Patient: sex M, age 17
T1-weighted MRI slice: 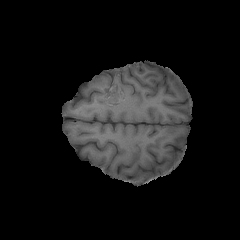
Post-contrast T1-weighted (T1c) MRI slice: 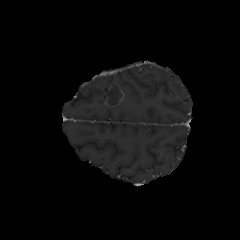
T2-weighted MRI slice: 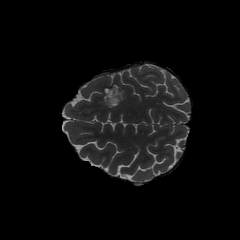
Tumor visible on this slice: yes
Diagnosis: Astrocytoma, IDH-mutant
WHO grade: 4